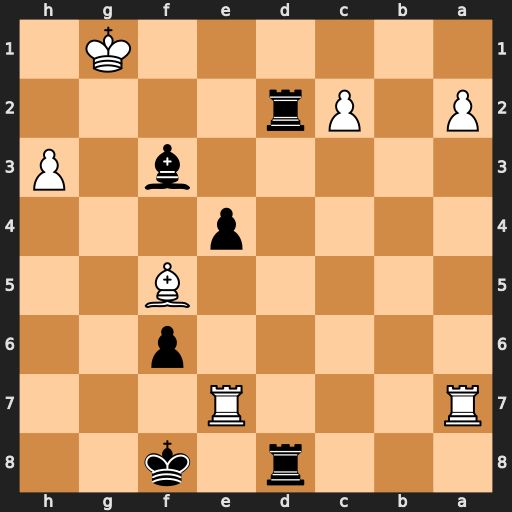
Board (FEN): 3r1k2/R3R3/5p2/5B2/4p3/5b1P/P1Pr4/6K1
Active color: b
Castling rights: -
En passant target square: -
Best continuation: Rg2+ Kf1 Rd1#